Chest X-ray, PA view. Patient: 52 years old, sex M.
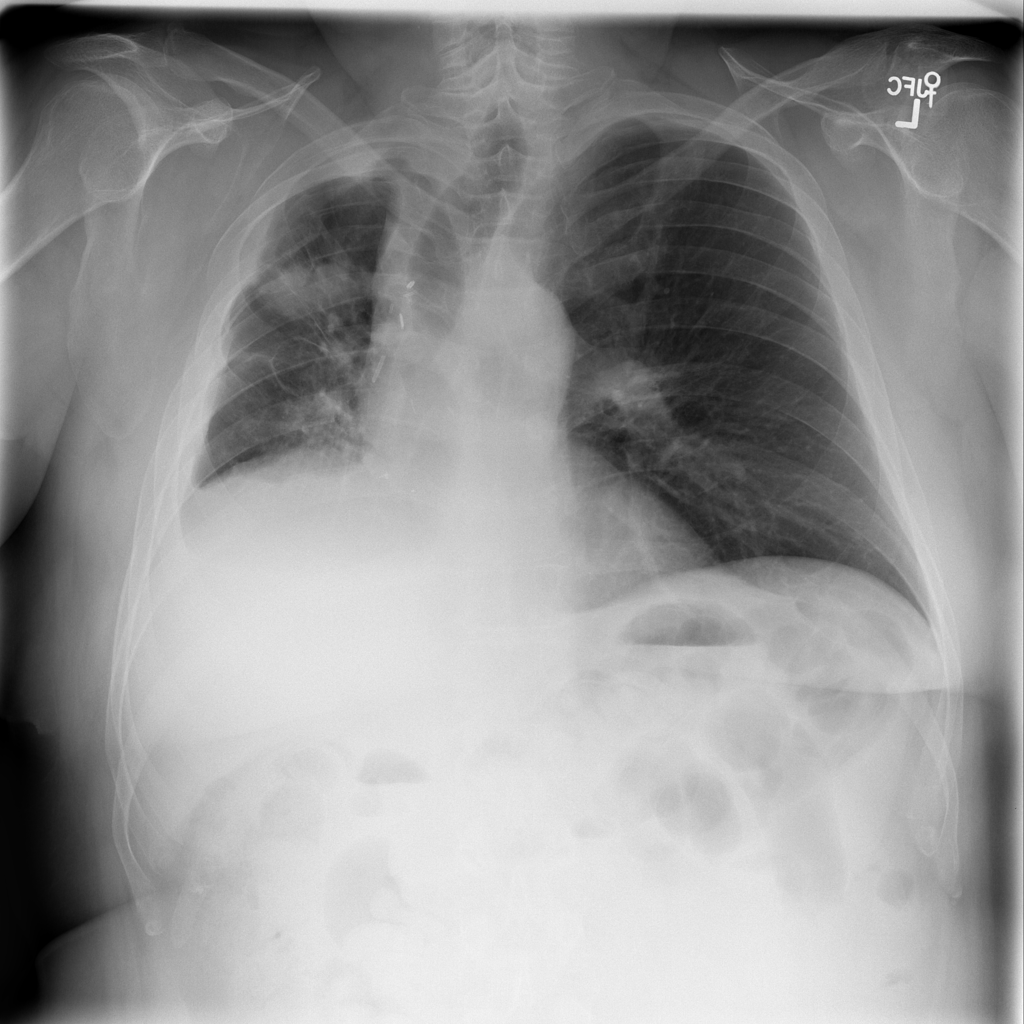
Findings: Effusion, Mass, Pleural_Thickening